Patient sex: M
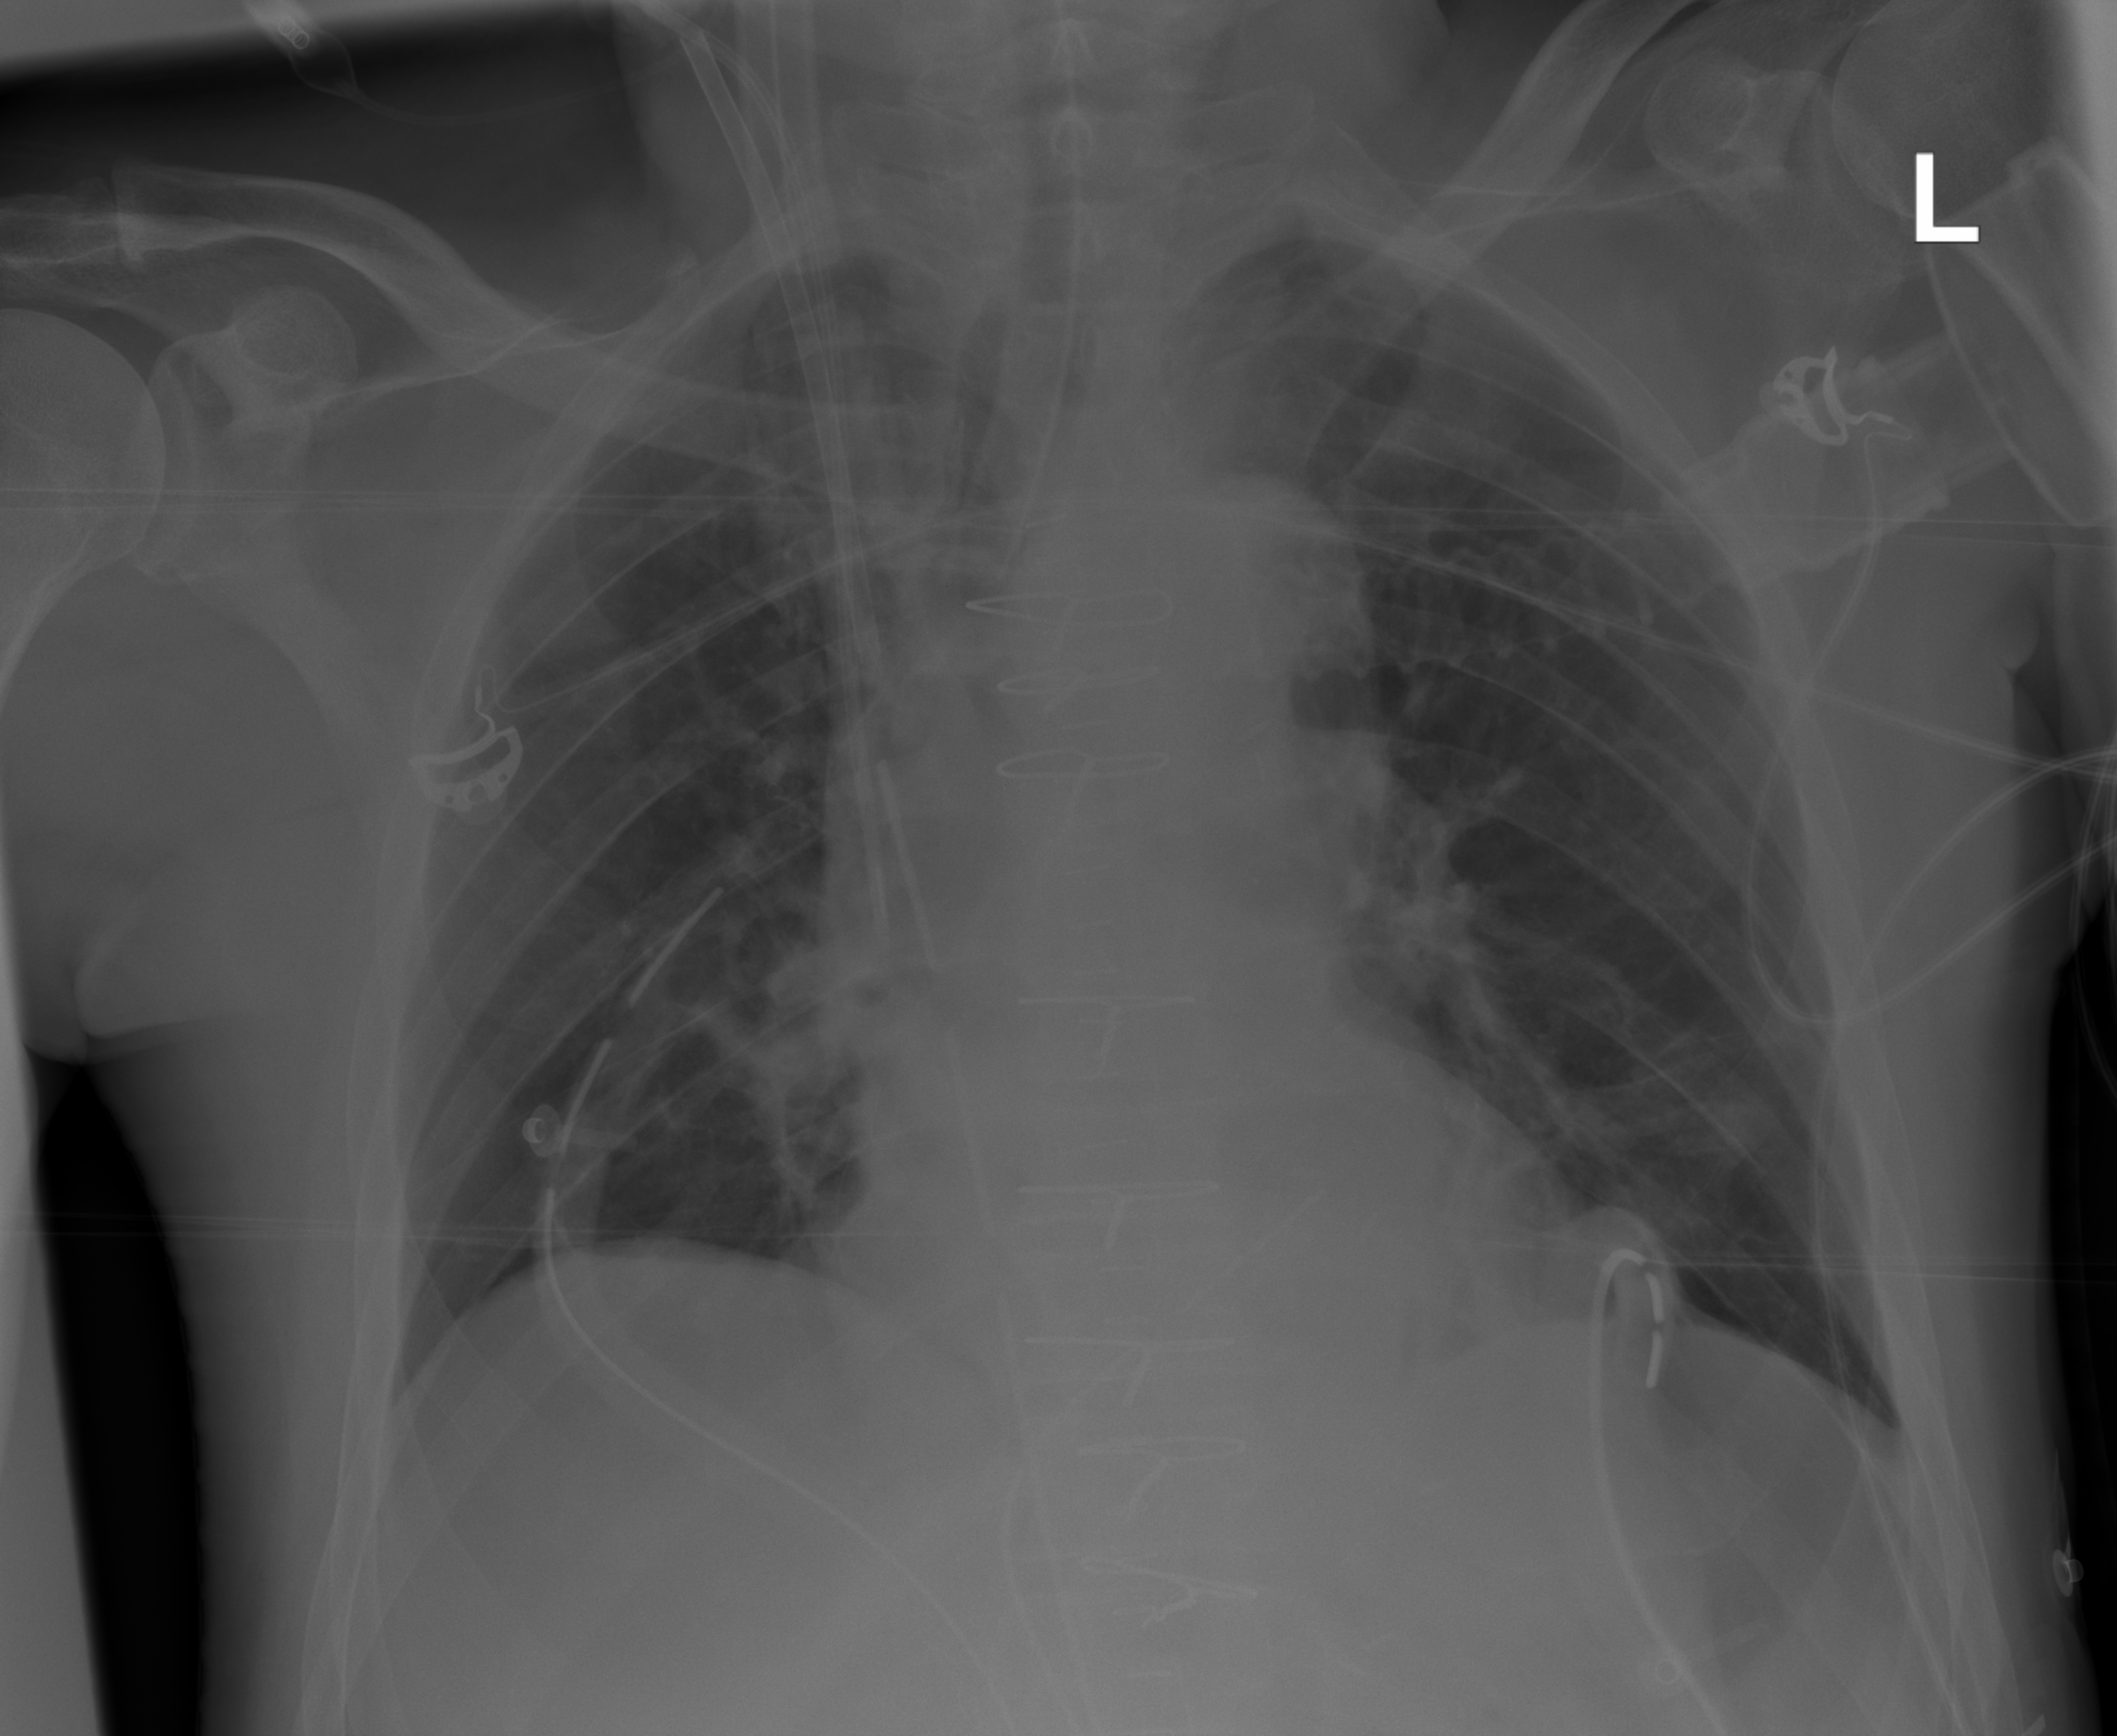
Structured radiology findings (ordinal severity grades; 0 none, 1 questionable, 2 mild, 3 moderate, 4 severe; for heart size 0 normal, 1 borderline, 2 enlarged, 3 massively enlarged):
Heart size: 1
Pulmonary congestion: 2
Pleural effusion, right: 0
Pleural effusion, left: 0
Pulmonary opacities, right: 0
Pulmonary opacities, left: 0
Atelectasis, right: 2
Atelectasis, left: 2